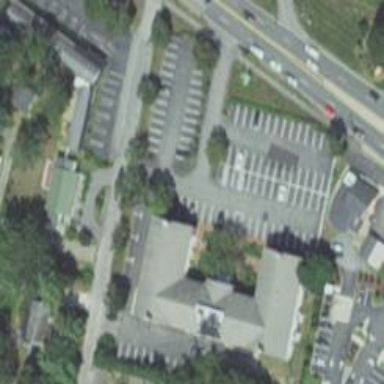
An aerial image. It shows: Parking space is available.